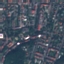
Land use / land cover: Residential